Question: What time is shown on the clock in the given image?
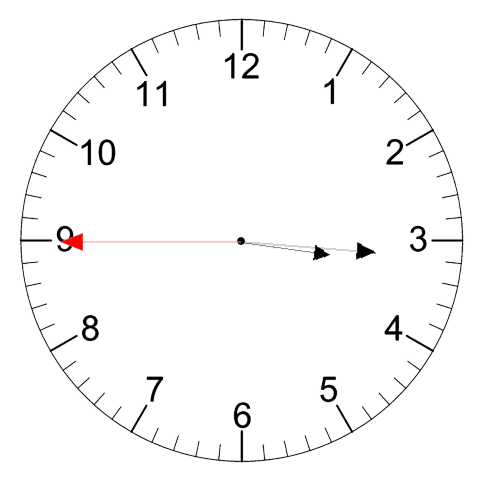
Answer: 03:15:45